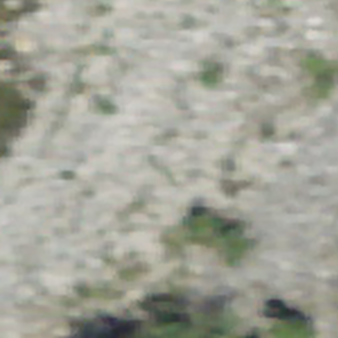
Label: other